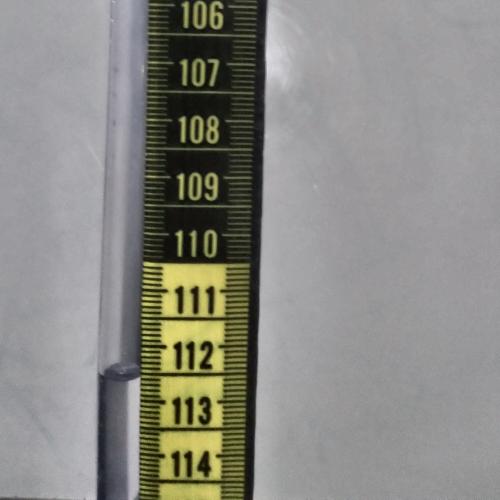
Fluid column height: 112.5 cm